Question: Photo of my problem:
>
First (from left to right) is Google chrome. Second is Opera. In all other browsers dimensions as in the Opera. Other sites are displayed equally.
<URL>.
I apologize if my question is stupid, but I really don't understand how to solve this problem.
'''
.wrapper {
width: 960px;
margin: 0 auto;
}
.header {
width: 100%;
min-width: 960px;
height: 300px;
background: #fff;
}
'''
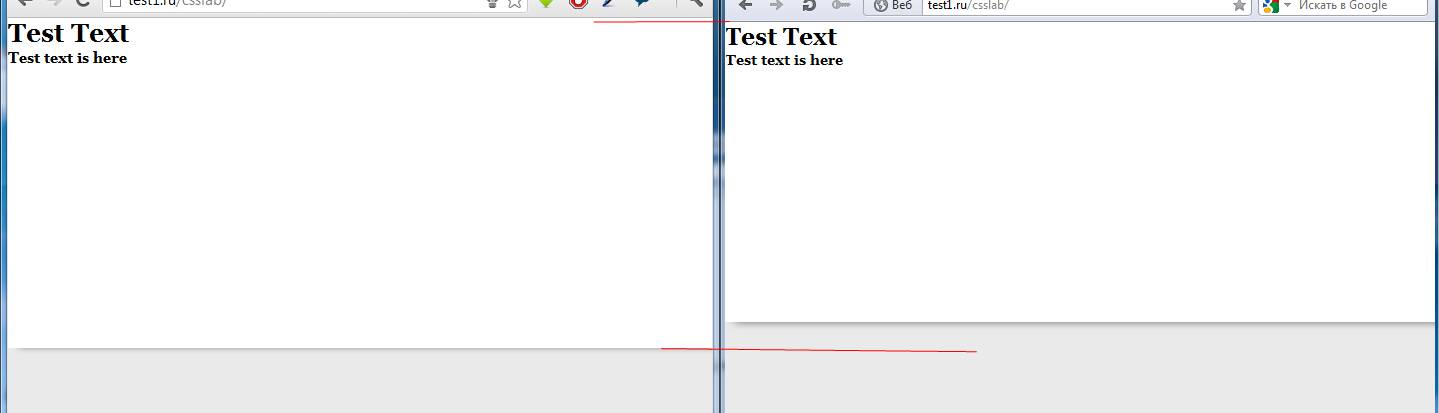
Answer: There could be a few issues with this, and you frankly don't have enough here for us to help you all that much. Here are some general things to check:
1. Make sure Chrome's not zoomed in. If you look carefully, you'll see everything in Chrome is slightly larger. Ctrl+0 should ensure that it didn't get accidentally zoomed in.
2. Make sure it's not a known thing with Chrome. I saw mention about Chrome rendering things a little larger, that would probably be a good place to start. Don't rule out the possibility that it's not Chrome being stupid, just because you don't see it in other sites. They also probably look the same in IE 6-8, too, but if you take out all of the hoops required to get those sites that way, you'll probably find a pretty broken experience. There's no saying there weren't any hoops required to get Chrome to behave as expected.
3. Use Chrome's developer tools to make sure the values you expect are what are actually being used. Just because you think it's supposed to be 300px tall, and the text is 20px, it doesn't mean it actually is and there's not some weird inheritance glitch (or the CSS isn't loading properly).
Also, I understand if you have a boss breathing down your neck about it, there's not much you can do. However, do keep that fact in mind when trying to troubleshoot stuff like this, or even when making design decisions. Sometimes, it's better than spending countless hours (which equate to lots of money in a business situation) for no real return. Think about this - how many users will have two browsers side by side and do a pixel-by-pixel comparison, or otherwise notice such differences (hell, for that matter, how many of your users even know what a browser )?